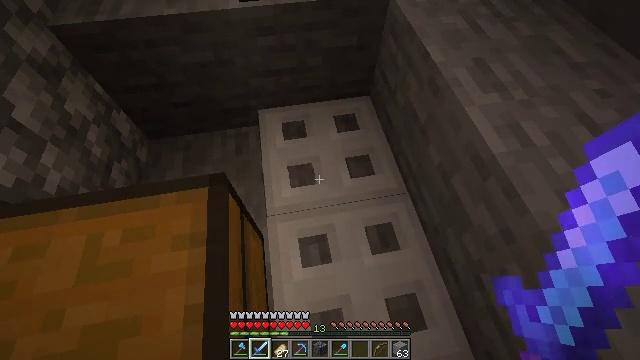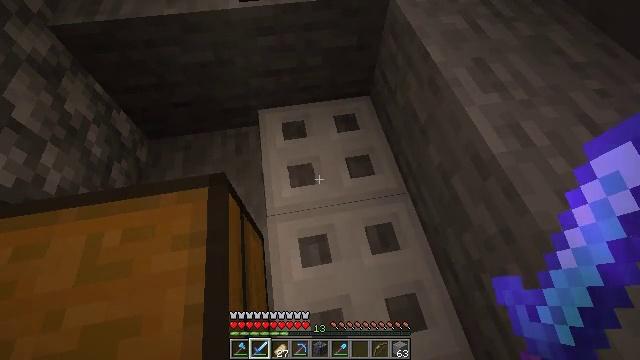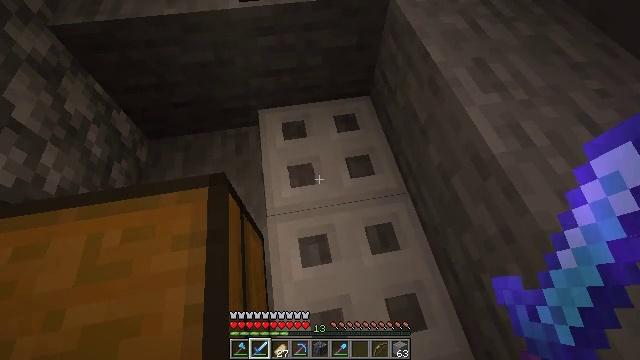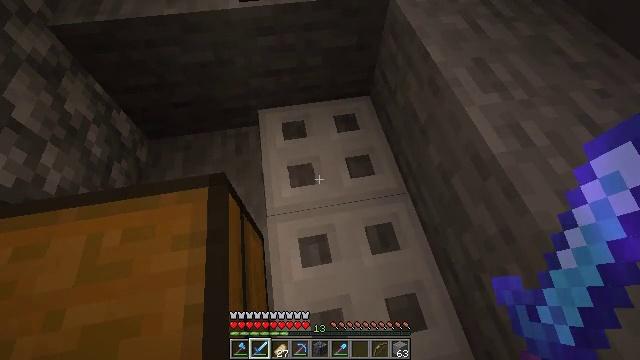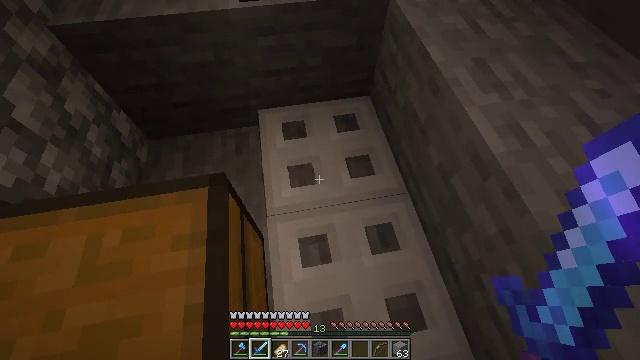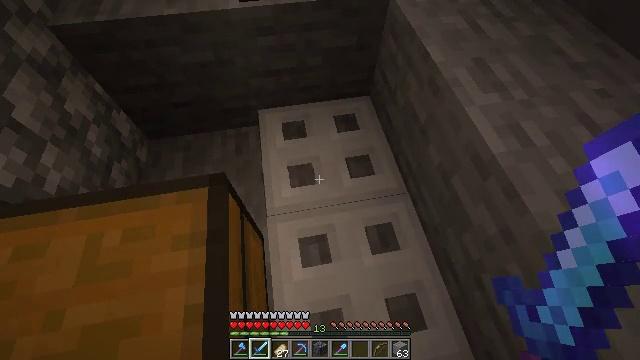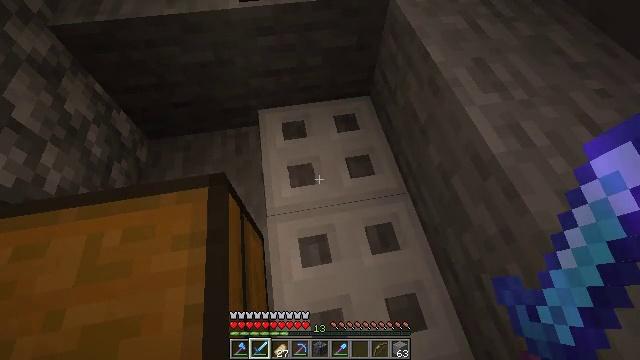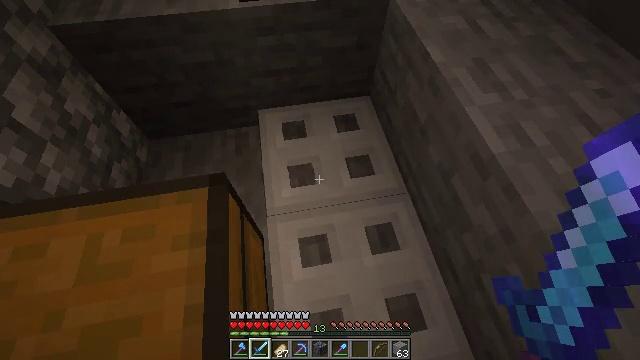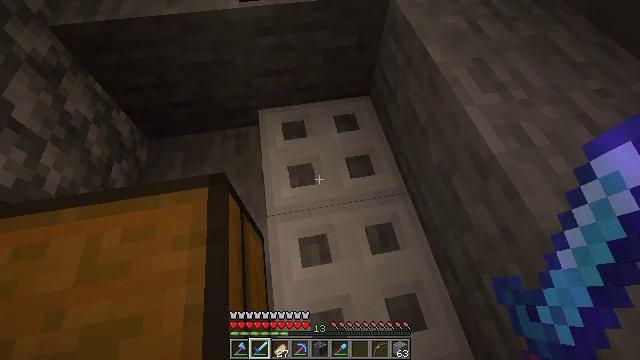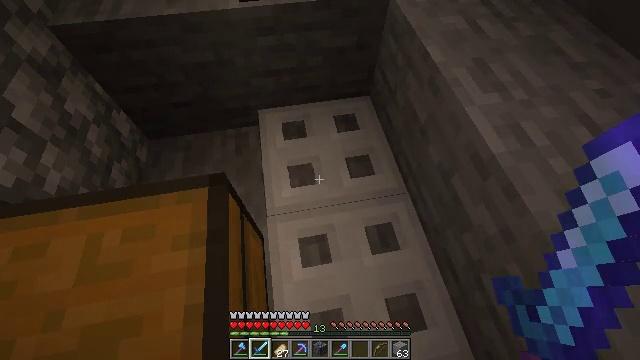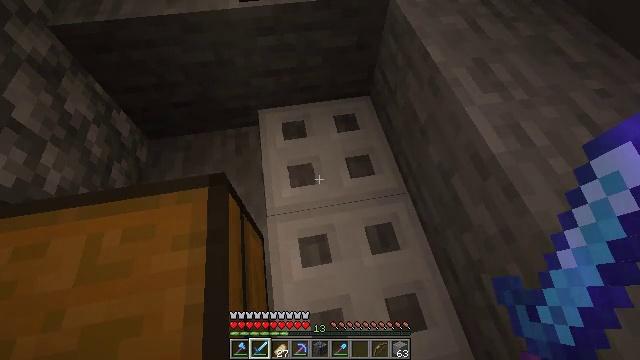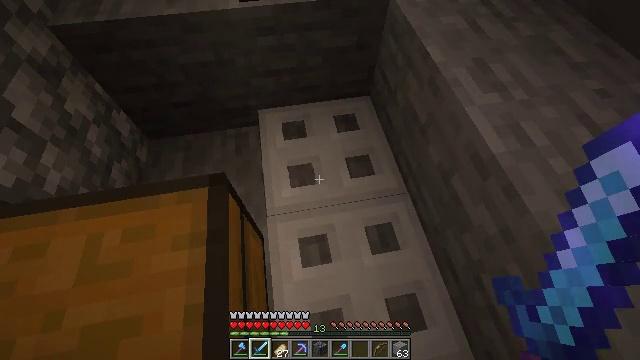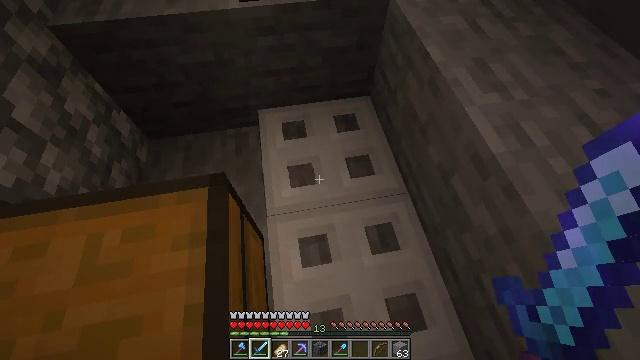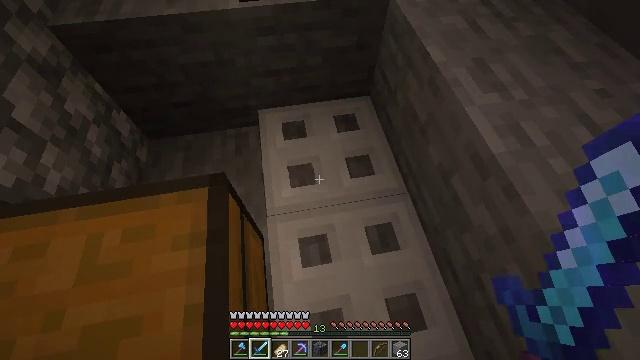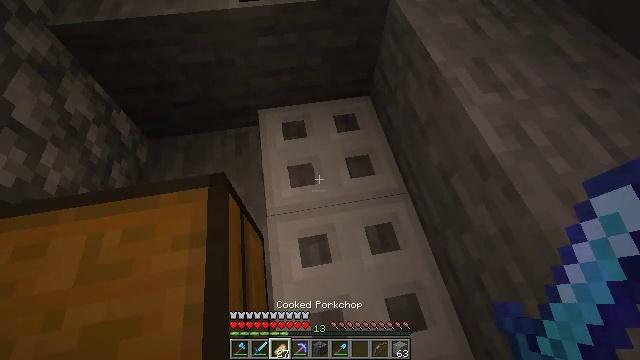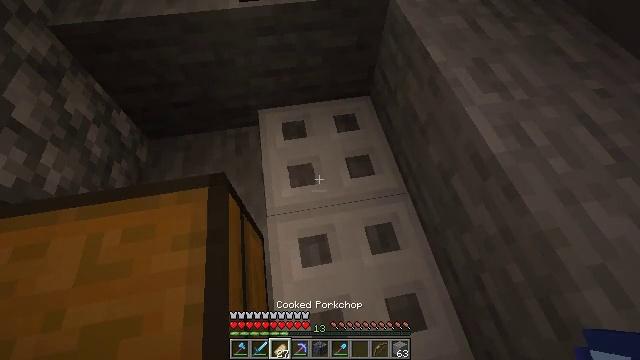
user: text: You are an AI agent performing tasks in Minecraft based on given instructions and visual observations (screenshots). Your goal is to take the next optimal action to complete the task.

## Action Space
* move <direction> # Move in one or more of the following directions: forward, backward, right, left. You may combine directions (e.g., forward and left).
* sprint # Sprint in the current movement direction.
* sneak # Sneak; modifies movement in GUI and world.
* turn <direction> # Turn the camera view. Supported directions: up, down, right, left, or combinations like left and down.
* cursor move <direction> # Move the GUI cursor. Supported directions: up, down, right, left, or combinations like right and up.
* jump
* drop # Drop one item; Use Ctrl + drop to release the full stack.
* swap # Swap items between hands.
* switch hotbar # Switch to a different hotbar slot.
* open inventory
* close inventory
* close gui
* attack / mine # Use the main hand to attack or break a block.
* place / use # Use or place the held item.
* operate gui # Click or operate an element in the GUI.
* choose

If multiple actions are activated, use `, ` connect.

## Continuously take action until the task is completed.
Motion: motion action
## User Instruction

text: Attack the iron trapdoor to gather it.
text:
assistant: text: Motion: no_op
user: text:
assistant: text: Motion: no_op
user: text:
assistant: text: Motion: no_op
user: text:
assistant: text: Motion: no_op
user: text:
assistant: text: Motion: no_op
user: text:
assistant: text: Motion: no_op
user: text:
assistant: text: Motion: no_op
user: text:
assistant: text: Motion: no_op
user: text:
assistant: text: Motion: no_op
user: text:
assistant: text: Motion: no_op
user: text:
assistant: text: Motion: no_op
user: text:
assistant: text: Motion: no_op
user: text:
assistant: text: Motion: no_op
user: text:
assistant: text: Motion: no_op
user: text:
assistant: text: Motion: no_op
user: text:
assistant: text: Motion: no_op
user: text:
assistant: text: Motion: no_op
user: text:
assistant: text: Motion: no_op
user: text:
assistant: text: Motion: no_op
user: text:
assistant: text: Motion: no_op
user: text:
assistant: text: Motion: no_op
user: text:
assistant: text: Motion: no_op
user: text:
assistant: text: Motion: no_op
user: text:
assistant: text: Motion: no_op
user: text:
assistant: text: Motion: no_op
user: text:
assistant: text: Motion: no_op
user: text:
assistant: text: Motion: no_op
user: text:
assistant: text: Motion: no_op
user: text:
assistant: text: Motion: no_op
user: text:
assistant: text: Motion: no_op